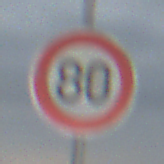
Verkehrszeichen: Geschwindigkeit80
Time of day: Night
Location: Outdoor (Nature)
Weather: Overcast
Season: NotSpecified
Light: Artificial